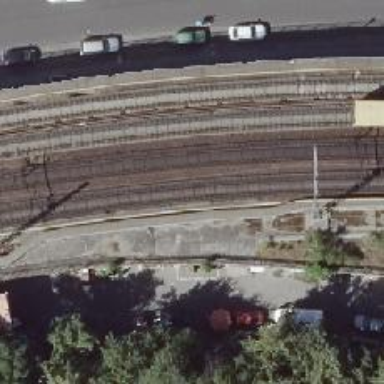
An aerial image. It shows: Viaduct bridge carrying electrified rail line with contact line. The rail line is ballastless.